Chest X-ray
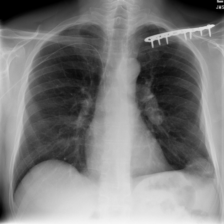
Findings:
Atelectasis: negative
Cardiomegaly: negative
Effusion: negative
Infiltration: positive
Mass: negative
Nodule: negative
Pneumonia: negative
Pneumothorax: negative
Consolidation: negative
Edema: negative
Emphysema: negative
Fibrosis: negative
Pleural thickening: positive
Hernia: negative